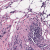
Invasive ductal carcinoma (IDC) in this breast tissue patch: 1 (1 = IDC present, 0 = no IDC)